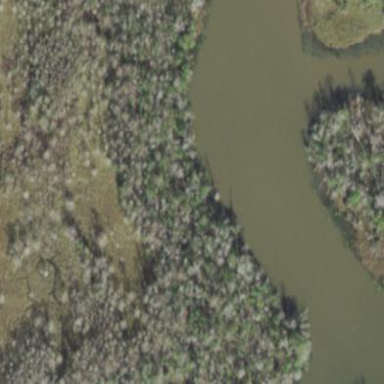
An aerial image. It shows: Swamp in wetland area.